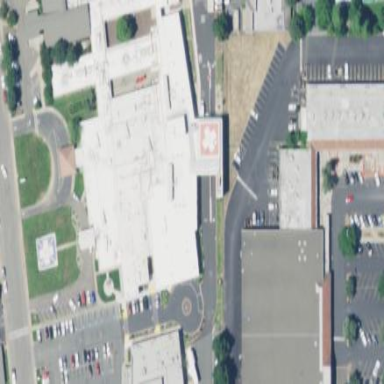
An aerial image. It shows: Healthcare facility identified as hospital.